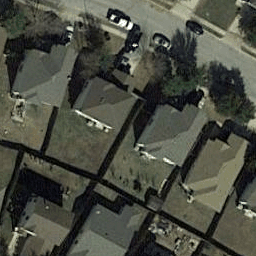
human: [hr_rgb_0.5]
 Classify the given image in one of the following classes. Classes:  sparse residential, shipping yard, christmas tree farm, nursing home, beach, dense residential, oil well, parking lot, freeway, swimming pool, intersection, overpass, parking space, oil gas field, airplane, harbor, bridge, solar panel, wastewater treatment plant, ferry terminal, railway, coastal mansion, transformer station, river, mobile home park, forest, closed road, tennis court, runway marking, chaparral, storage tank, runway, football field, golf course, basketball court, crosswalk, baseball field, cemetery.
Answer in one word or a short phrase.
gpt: dense residential